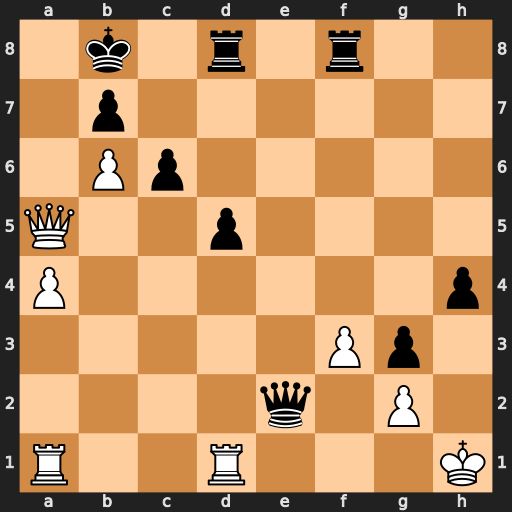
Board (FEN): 1k1r1r2/1p6/1Pp5/Q2p4/P6p/5Pp1/4q1P1/R2R3K
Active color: w
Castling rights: -
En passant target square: -
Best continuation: Qa7+ Kc8 Qa8+ Kd7 Qxb7+